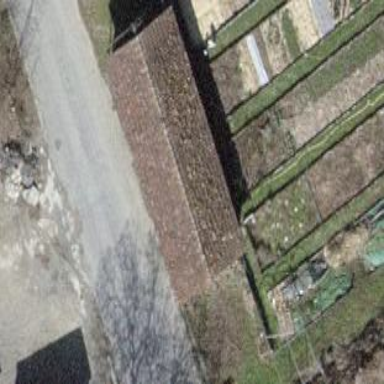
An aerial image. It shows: View of roof of building.